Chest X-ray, PA view. Patient: 45 years old, sex F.
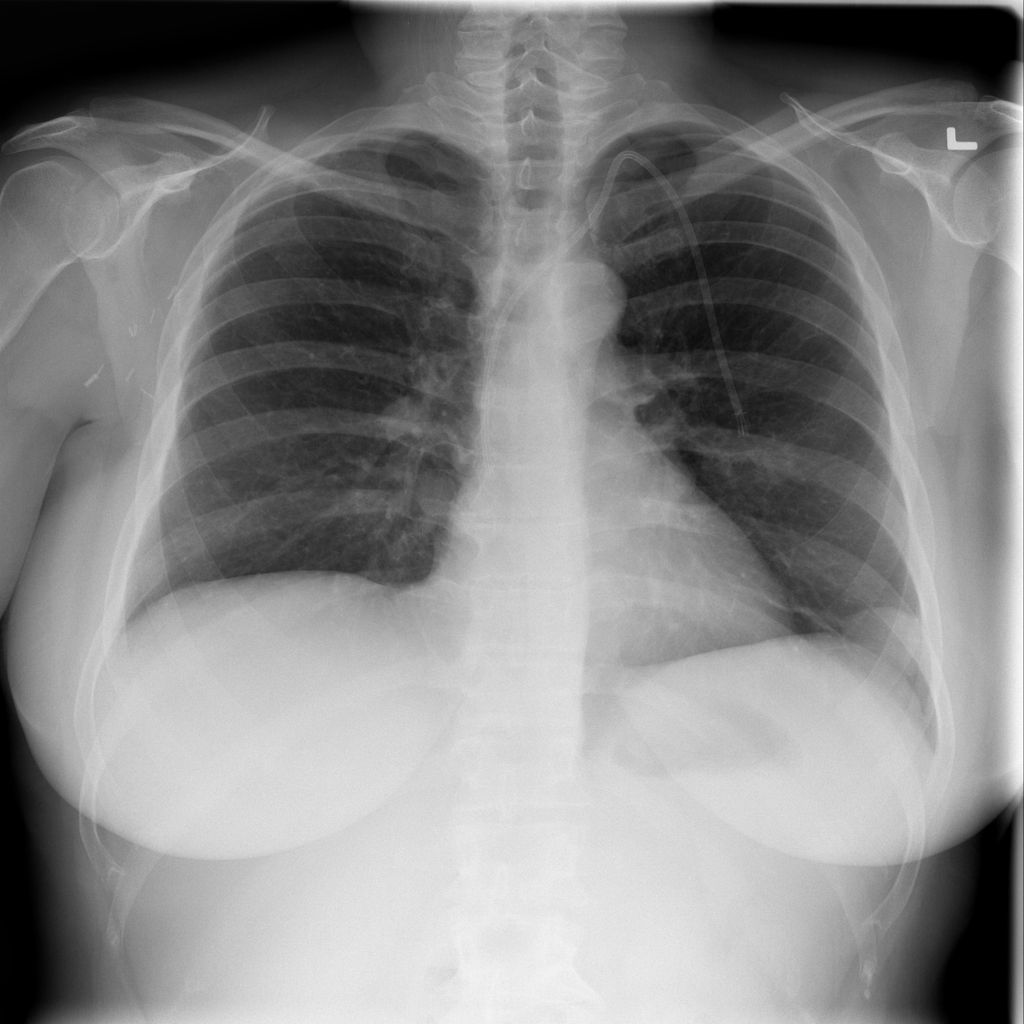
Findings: No Finding